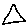
Label: triangle